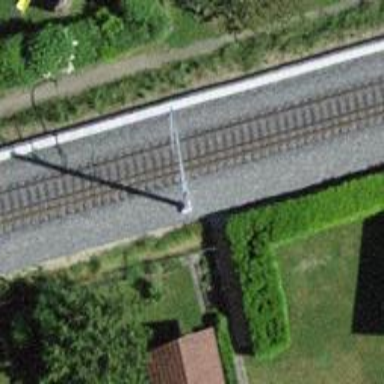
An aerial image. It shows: Narrow-gauge railway track with 1 electrified contact line.